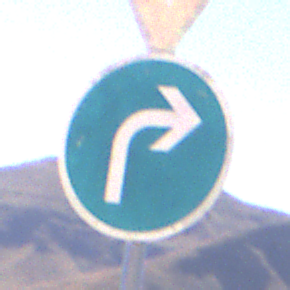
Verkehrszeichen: VorgeschriebeneFahrtrichtungRechts
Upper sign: VorfahrtGewaehren
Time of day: Midday
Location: Outdoor (Nature)
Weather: Clear
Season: NotSpecified
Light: Natural